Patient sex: M
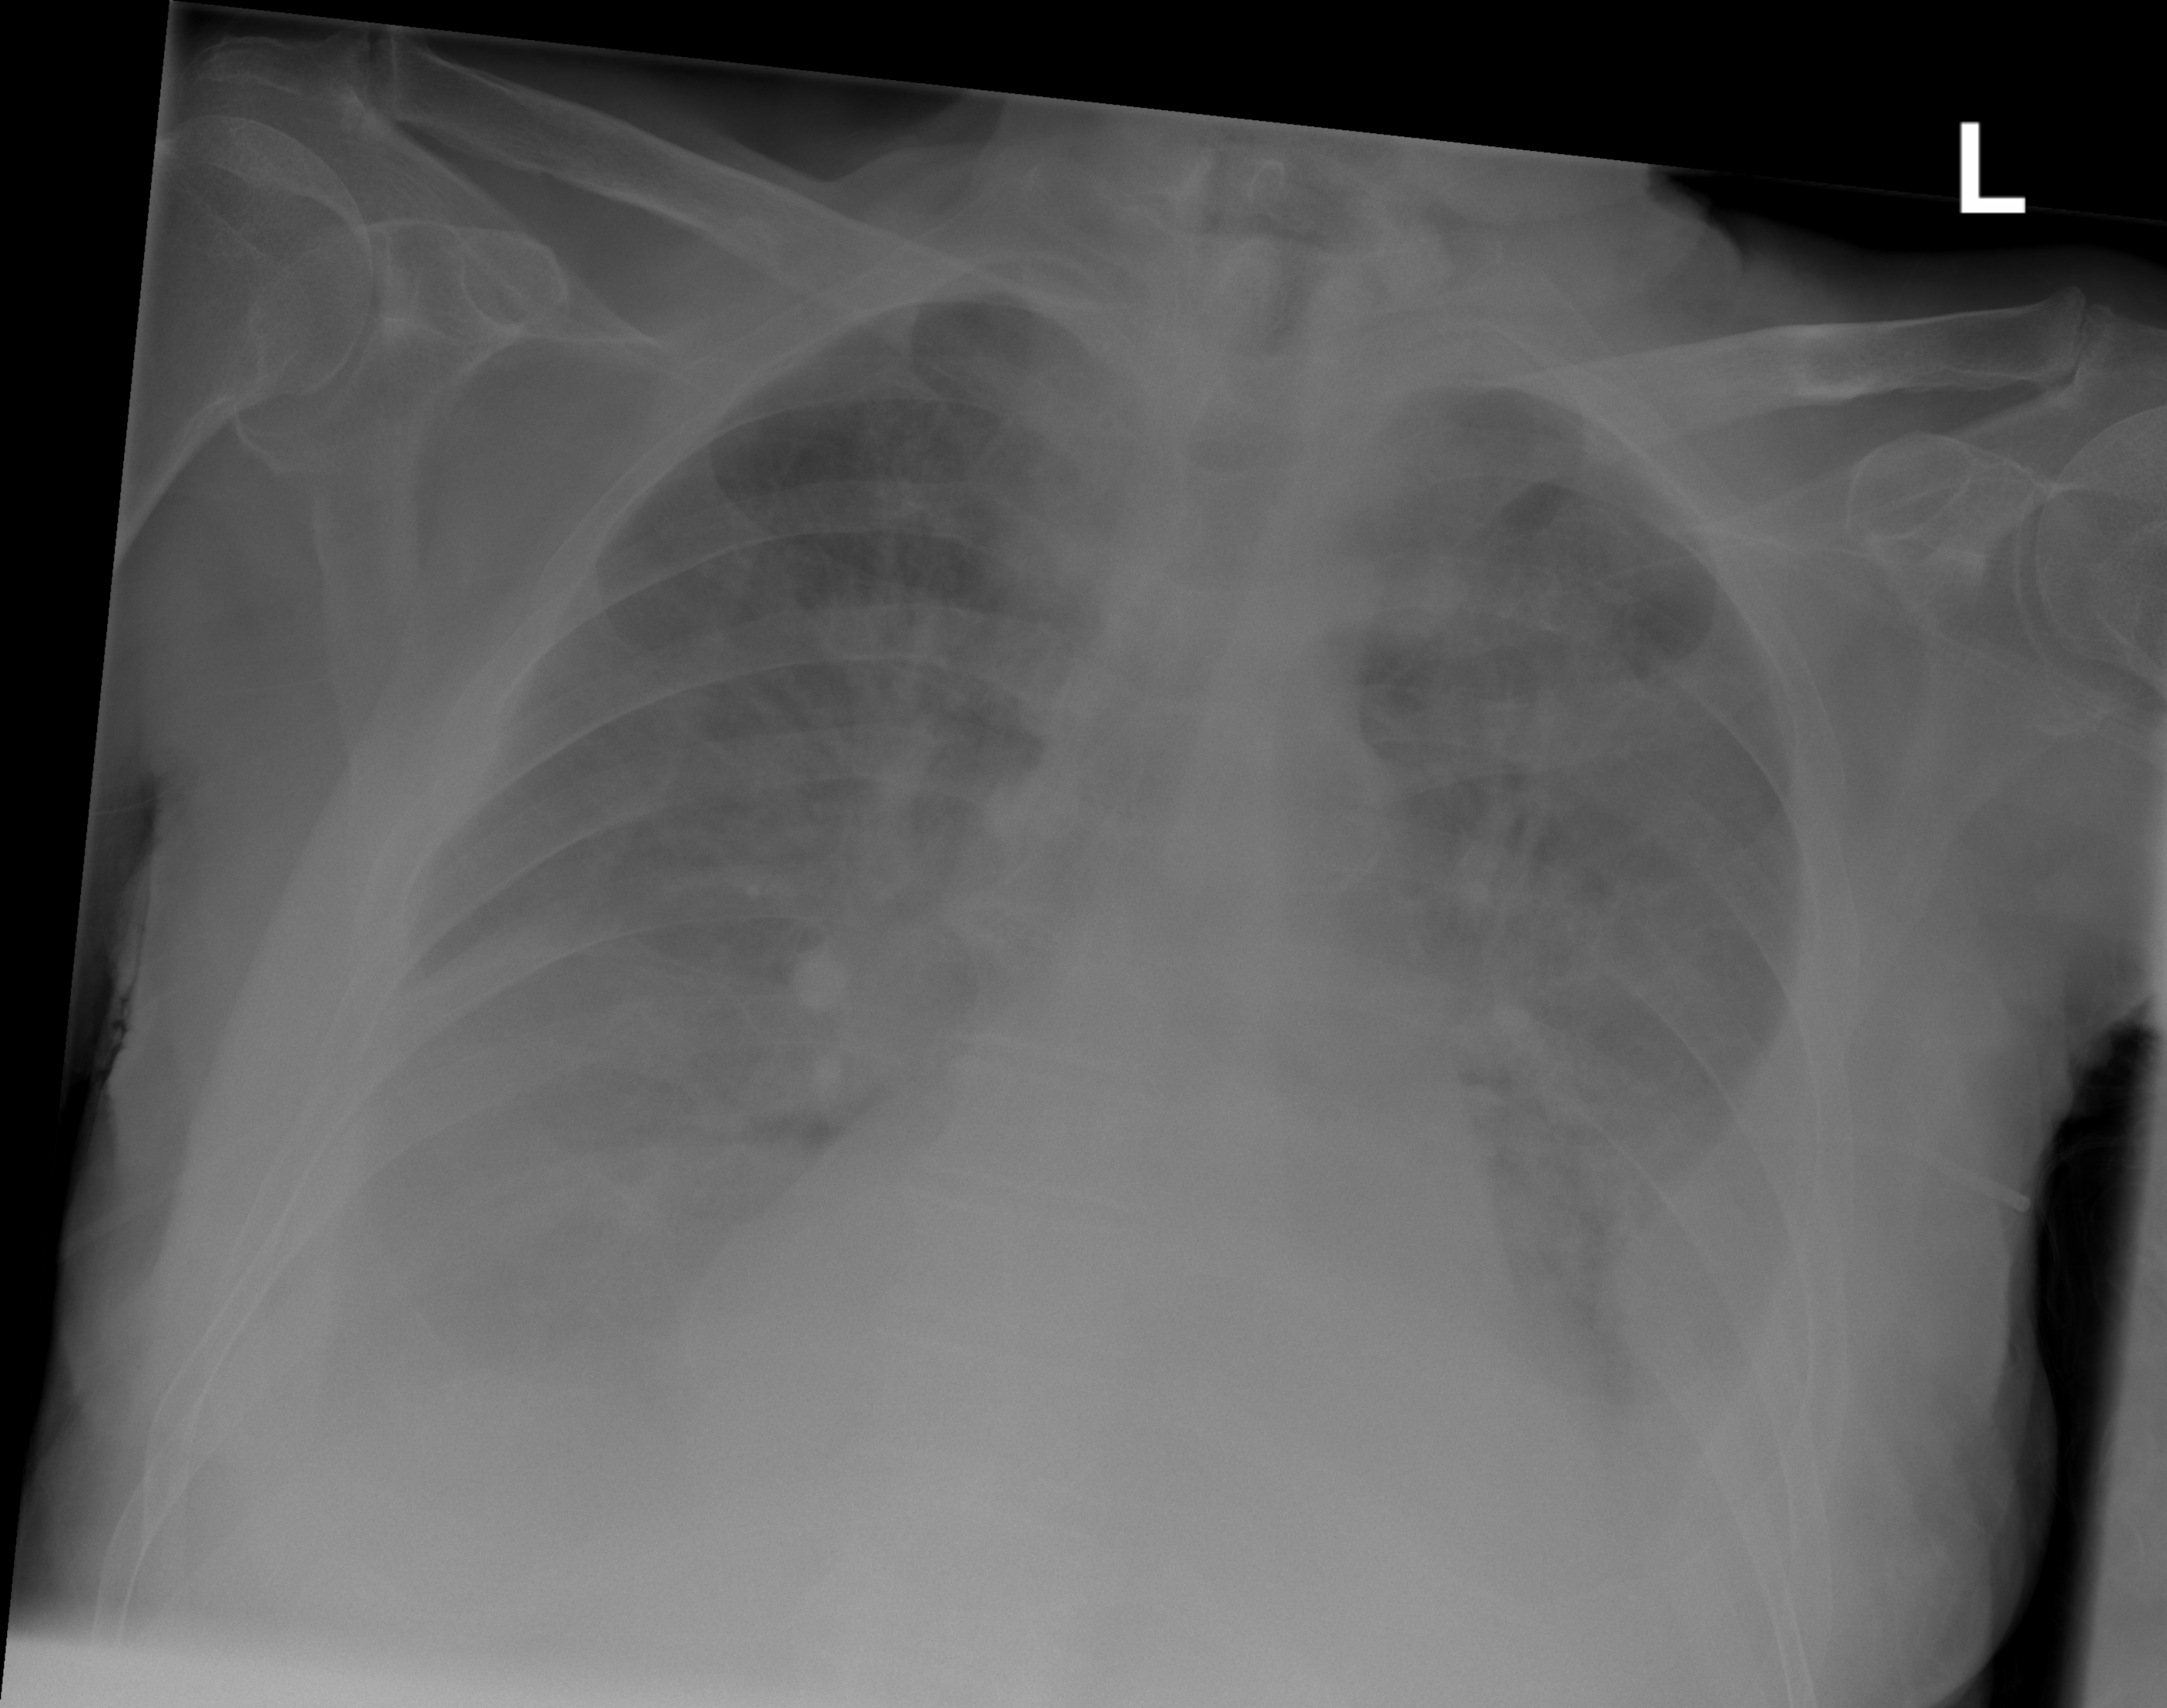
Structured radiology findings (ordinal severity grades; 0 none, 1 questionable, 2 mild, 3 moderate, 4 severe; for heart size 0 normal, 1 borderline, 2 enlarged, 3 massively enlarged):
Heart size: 2
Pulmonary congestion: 2
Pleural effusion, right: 3
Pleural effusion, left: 3
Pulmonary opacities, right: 0
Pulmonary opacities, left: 0
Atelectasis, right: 2
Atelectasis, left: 3